Question: When I ran my solution to The Square Within from codercharts.com on my computer (Intel i5 newest version), I was able to build my program in 646 ms, but for some random reason I was able to enter the code for the input part of my code, but when I pressed "enter" to get results, the screen popped up with a Windows error:

Here is my code that I ran (logic all follows the problem I was given).
'''
#include <iostream>
using namespace std;
int main (int argc, char ** argv)
{
int dimension[]={};
int result;
int counter = 0;
for (int i=0; i < <PHONE>; i++){
counter+=1;
}
for (int a=0; a<counter; a++){
result=(dimension[a]*(dimension[a] + 1)*((2*dimension[a]) + 1))/6;
}
while (true){
cin >> dimension[counter];
break;
cout << result << " ";
}
return 0;
}
'''
Can something review my code and help me with this hard problem? Thanks in advance!
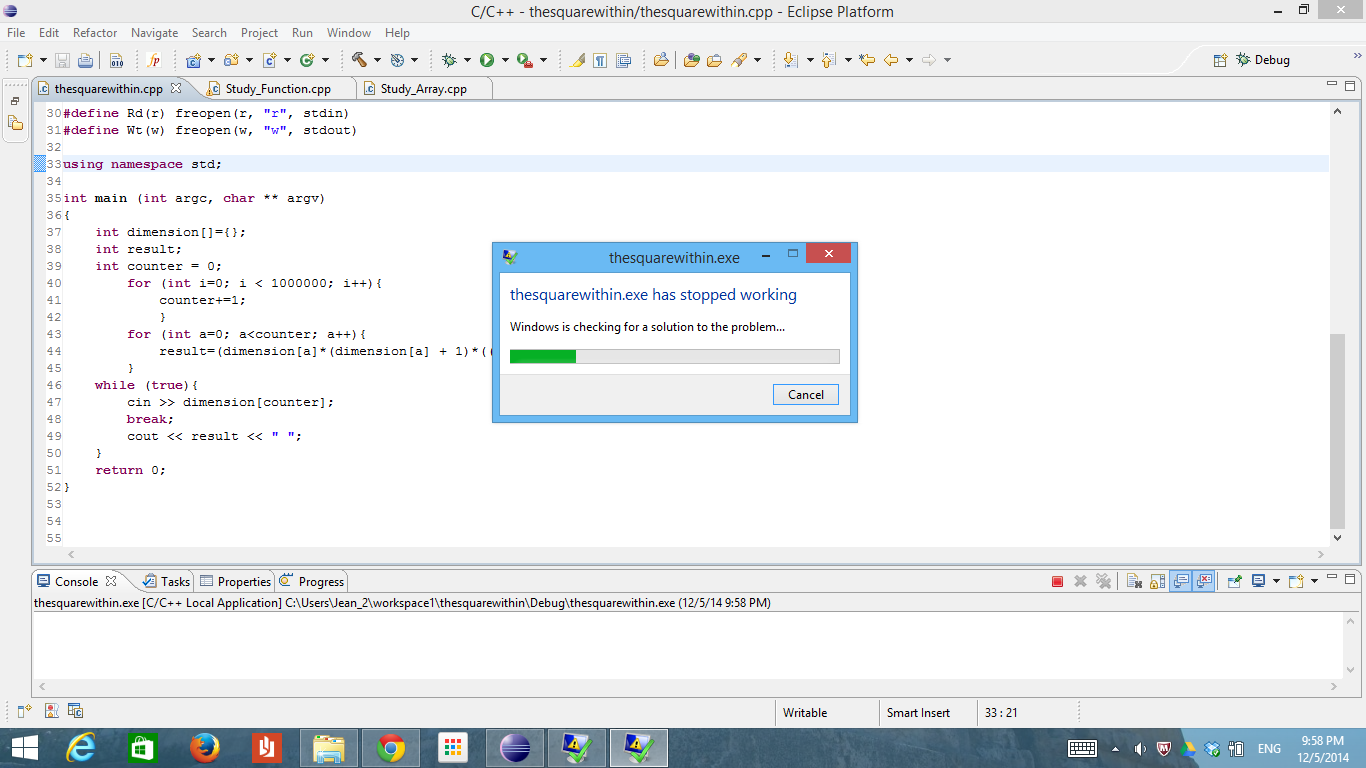
Answer: The line
'''
int dimension[]={};
'''
needs a value for its size:
i.e.
'''
int dimension[<PHONE>]={};
'''